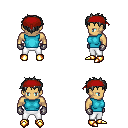
a pixel art fantasy rpg character, male body template, human, tanned skin, teal sleeveless shirt, white pants, gray bedhead hairstyle, red bandana, metal gloves, gold boots, four views (front, back, left, right), 2x2 character sprite sheet, small pixel art, hard edges, no anti-aliasing